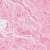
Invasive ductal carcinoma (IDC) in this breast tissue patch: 0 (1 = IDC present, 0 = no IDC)